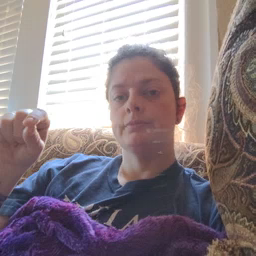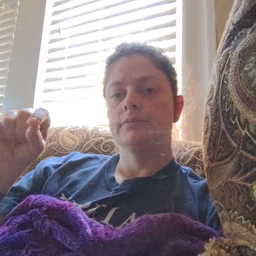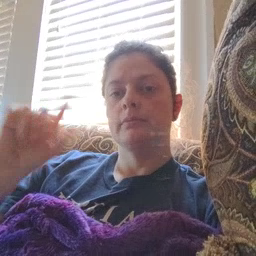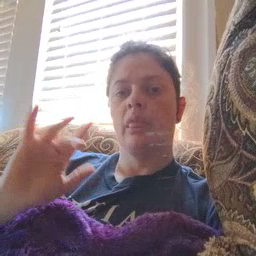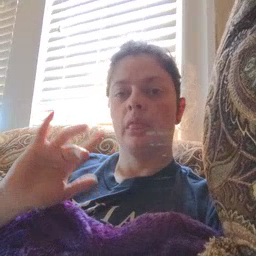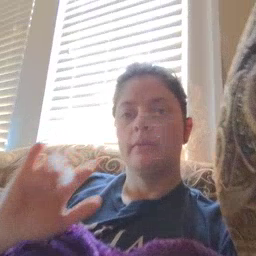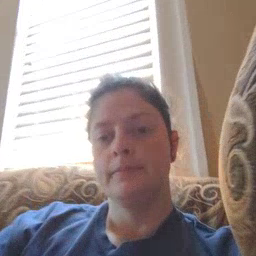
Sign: yucky